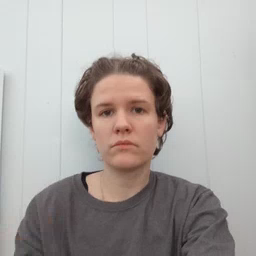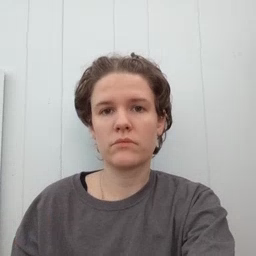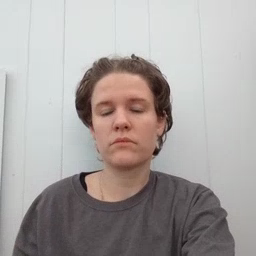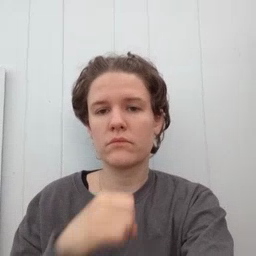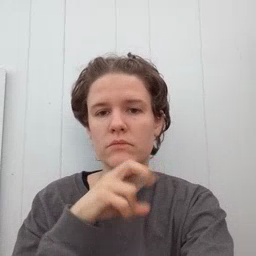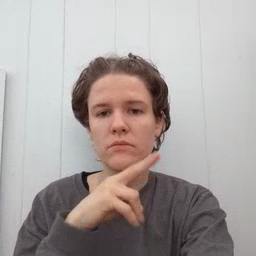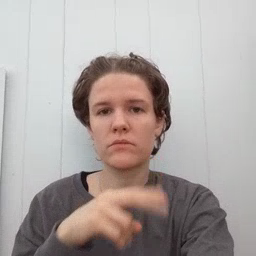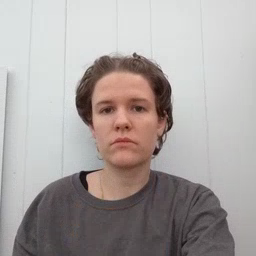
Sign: frog